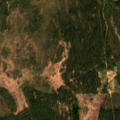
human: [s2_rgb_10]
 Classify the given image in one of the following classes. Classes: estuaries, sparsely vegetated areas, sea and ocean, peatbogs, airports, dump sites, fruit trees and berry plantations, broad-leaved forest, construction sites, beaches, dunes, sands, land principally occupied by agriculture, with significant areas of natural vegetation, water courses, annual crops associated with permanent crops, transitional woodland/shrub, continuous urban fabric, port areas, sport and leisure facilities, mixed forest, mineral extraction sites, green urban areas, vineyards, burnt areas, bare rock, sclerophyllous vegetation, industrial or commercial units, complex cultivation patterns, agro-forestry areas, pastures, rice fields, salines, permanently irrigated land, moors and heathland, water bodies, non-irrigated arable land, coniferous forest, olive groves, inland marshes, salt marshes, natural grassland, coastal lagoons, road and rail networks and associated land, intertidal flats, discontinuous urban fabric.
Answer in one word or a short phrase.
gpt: coniferous forest, transitional woodland/shrub